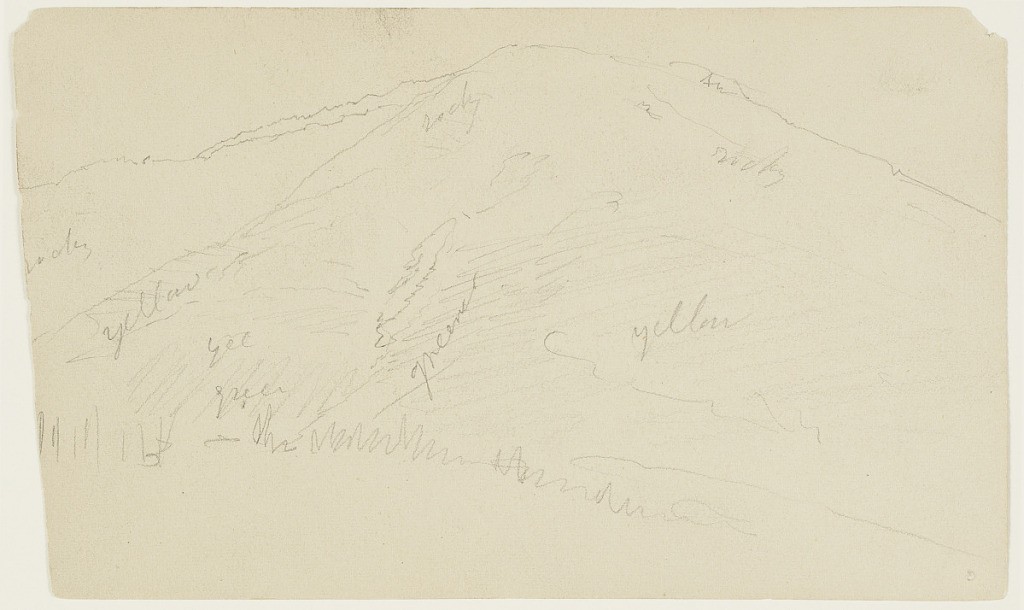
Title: Mountain View, Maine
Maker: Frederic Edwin Church, American, 1826–1900
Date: September 1877
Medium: Graphite on tan wove paper; verso: graphite
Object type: Drawing
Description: Landscape sketch showing a view of a rugged mountain in Maine, likely near Lake Millinocket. Trees and other vegetation are loosely rendered in the foreground at left, while the rounded, pyramidal mountain dominates the composition at center. Its peak is exposed while its lower slopes are wooded, and a ridgeline extends away from the peak in the background at left.

Verso: Botanical and figure sketches showing several evergreen trees and a standing figure at Lake Millinocket in Maine. Along the upper portion, eight evergreen trees and treetops are shown with variously lush and dead canopies. In the lower portion, a standing figure wearing a hat is viewed in profile and flanked by evergreen trees at left and right.